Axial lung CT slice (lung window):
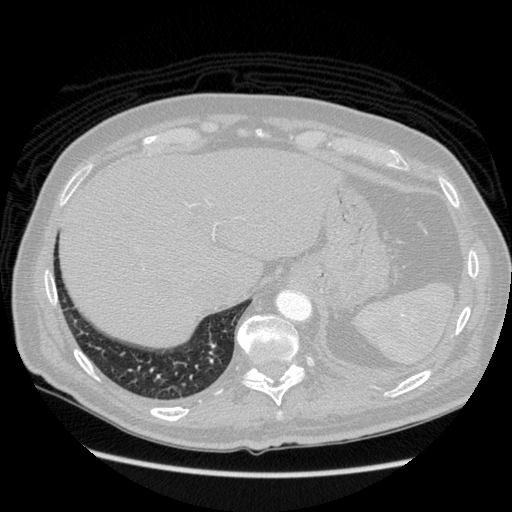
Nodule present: no